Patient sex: M
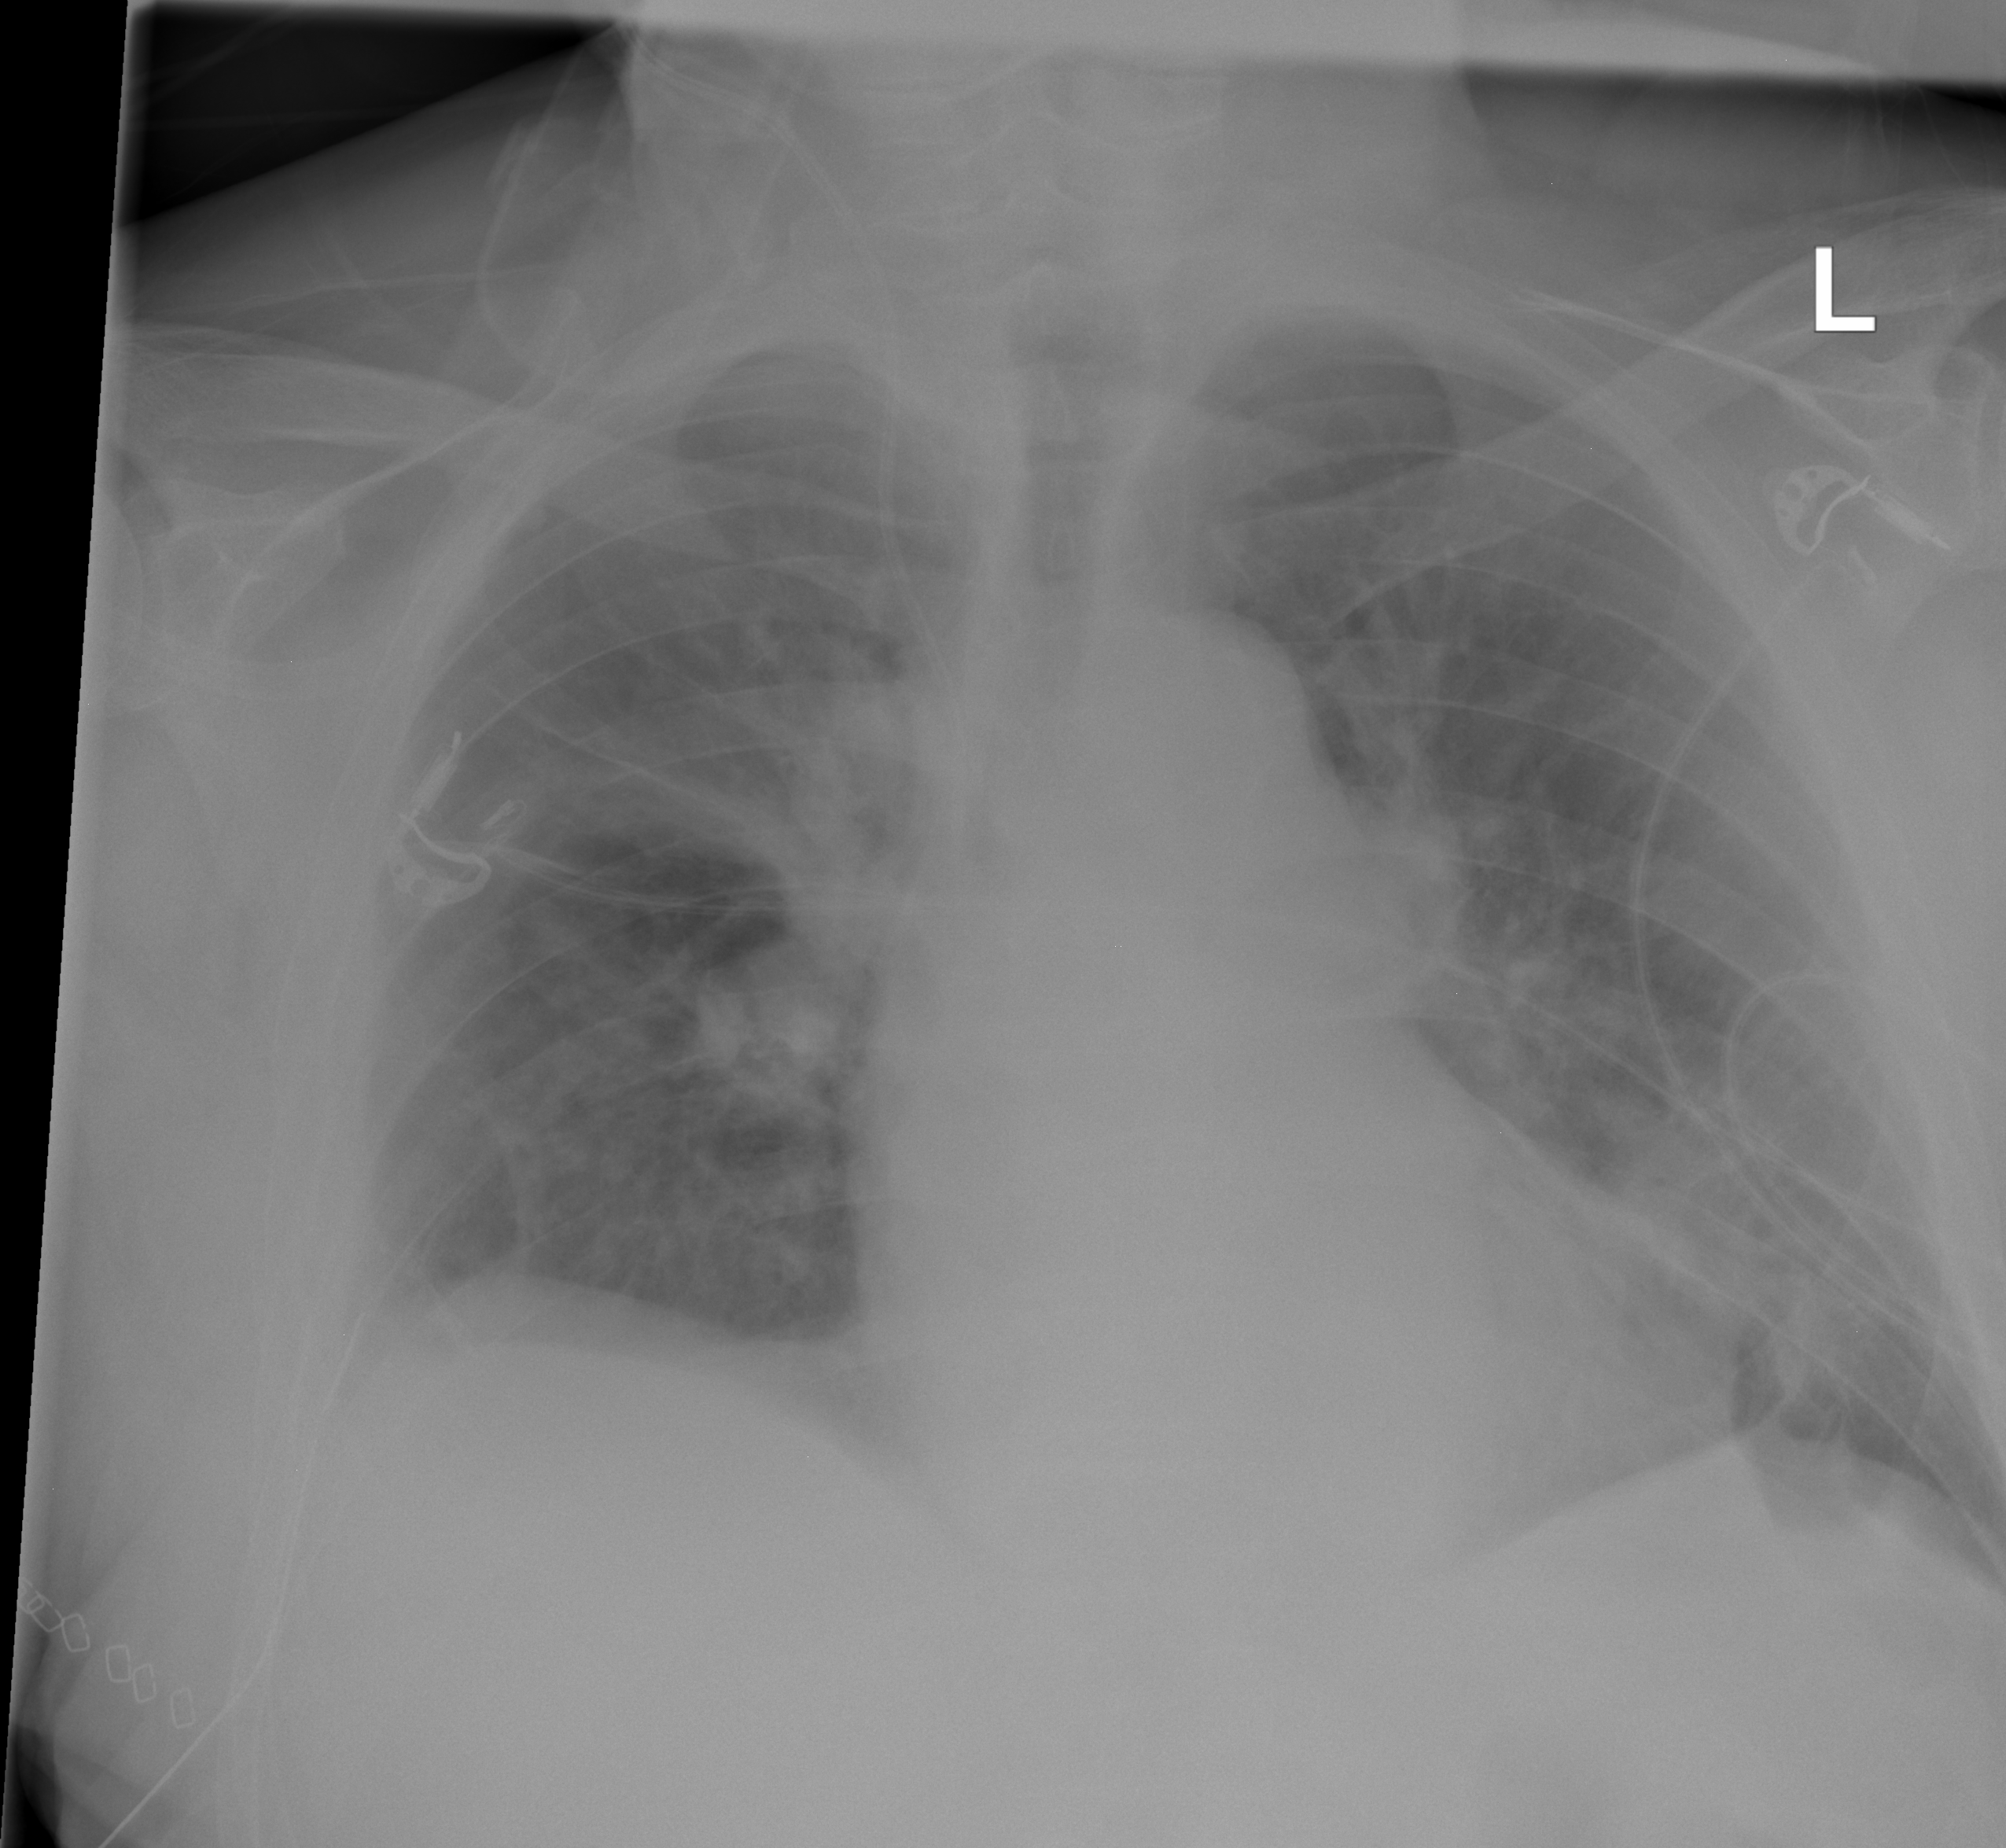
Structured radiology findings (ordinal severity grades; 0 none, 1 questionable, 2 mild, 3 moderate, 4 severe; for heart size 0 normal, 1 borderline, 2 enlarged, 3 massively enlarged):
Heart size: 2
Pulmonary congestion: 2
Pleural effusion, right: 0
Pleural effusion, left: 0
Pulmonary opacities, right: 1
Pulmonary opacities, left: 2
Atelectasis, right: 2
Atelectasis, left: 0